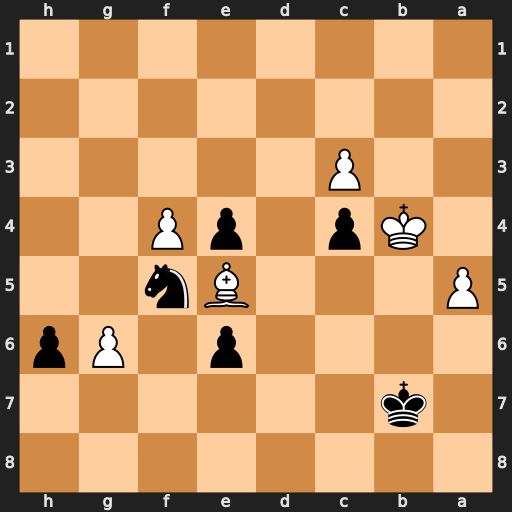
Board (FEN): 8/1k6/4p1Pp/P3Bn2/1Kp1pP2/2P5/8/8
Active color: b
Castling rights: -
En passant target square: -
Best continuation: e3 Bd4 Nxd4